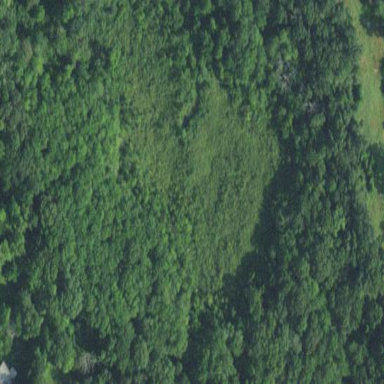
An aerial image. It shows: Woodland consisting mainly of needle-leaved trees.